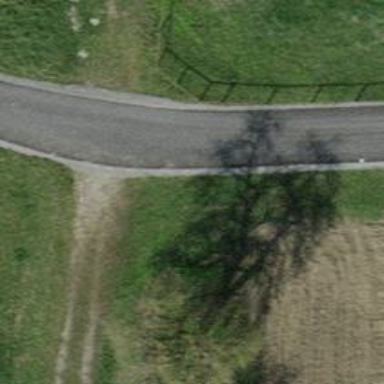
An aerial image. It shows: Unclassified road with grade 1 track type.